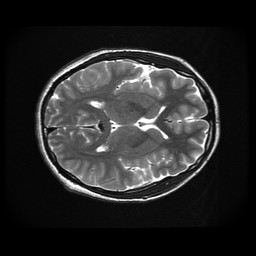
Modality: T2w
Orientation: axial
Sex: male
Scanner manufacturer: ge
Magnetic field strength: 3 T
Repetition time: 5 s
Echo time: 0.1015 s